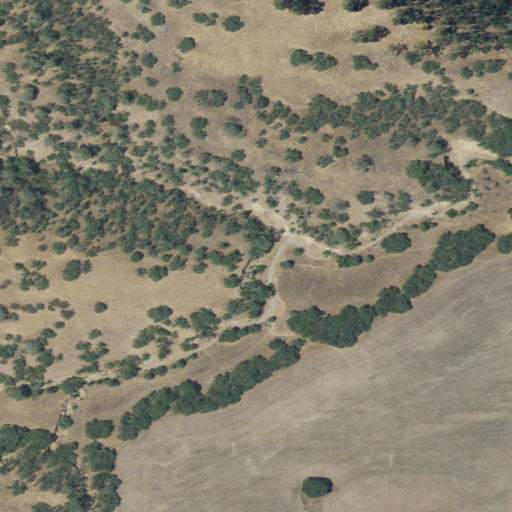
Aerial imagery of valley in California named Burger Canyon containing shrub, grassland, and deciduous forest